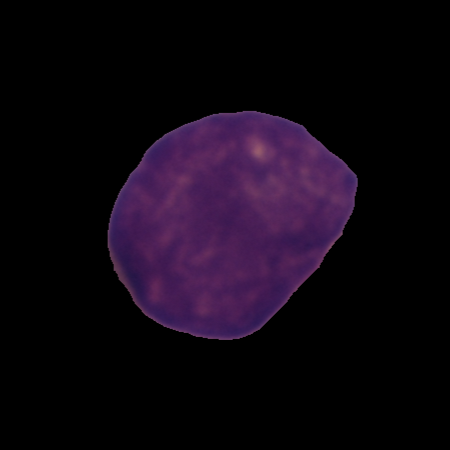
Label: cancer